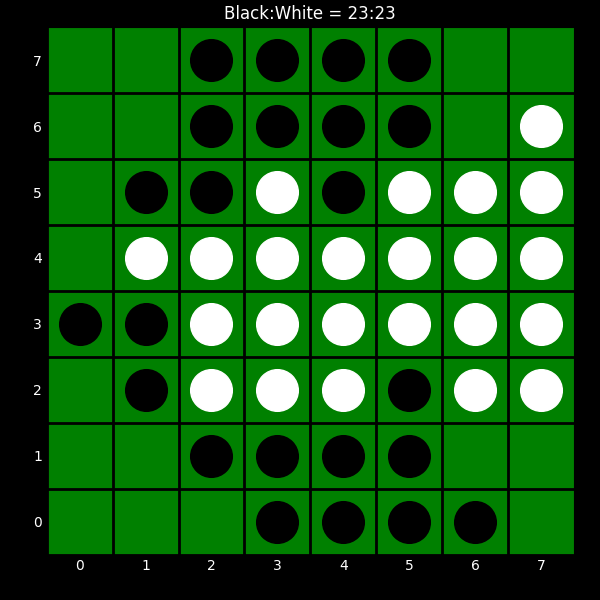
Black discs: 23
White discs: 23